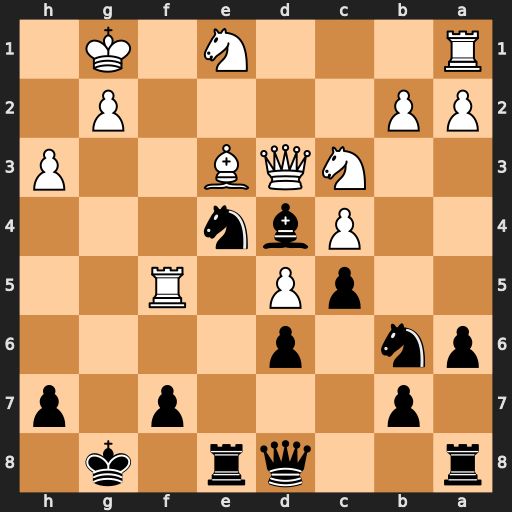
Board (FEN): r2qr1k1/1p3p1p/pn1p4/2pP1R2/2Pbn3/2NQB2P/PP4P1/R3N1K1
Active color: b
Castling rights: -
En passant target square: -
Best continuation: Nxc3 Bxd4 Ne2+